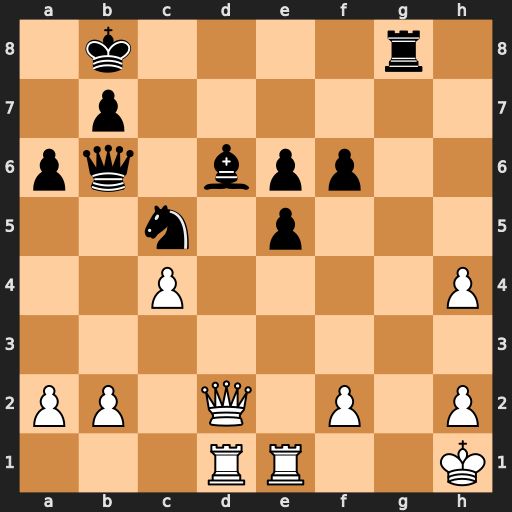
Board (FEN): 1k4r1/1p6/pq1bpp2/2n1p3/2P4P/8/PP1Q1P1P/3RR2K
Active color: w
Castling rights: -
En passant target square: -
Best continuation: Qxd6+ Qxd6 Rxd6